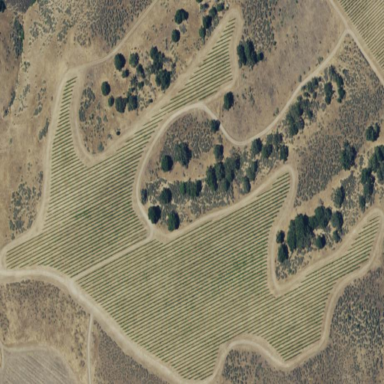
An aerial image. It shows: Unique farmland featuring vineyard where grapes are grown.